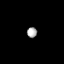
Tissue: prostate
Cell type: NK cells
Senescence score: 0.2638
Nuclear area (px): 103
Mean DAPI intensity: 170.34